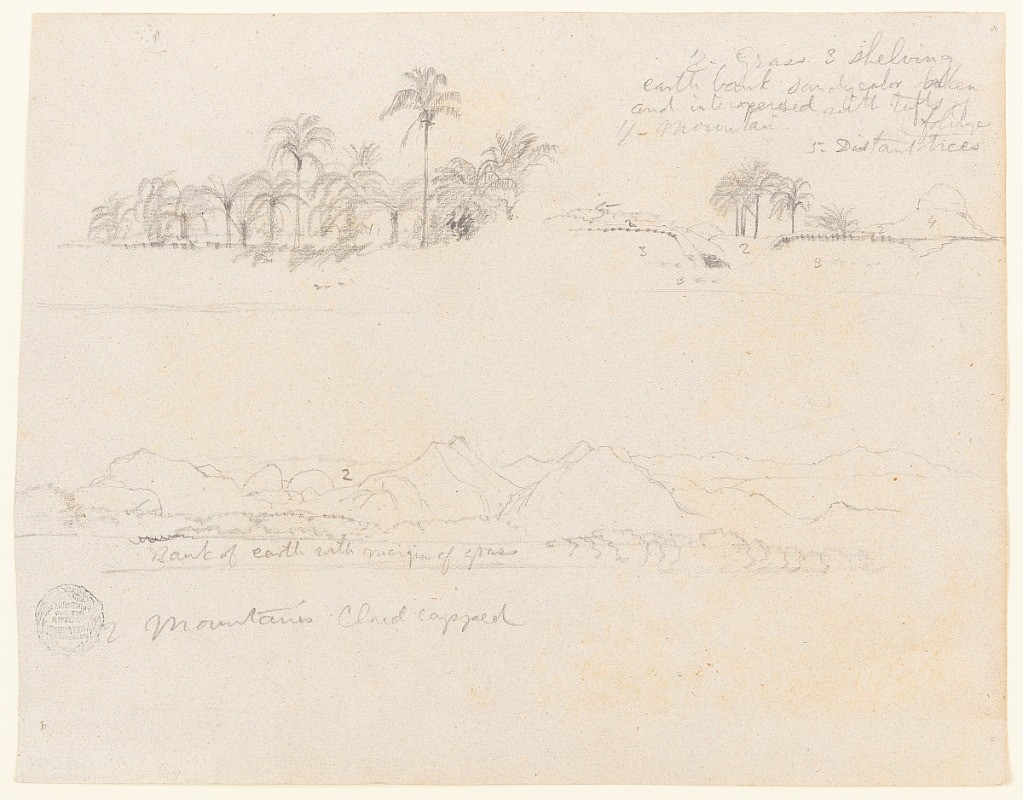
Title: Landscapes along the Río Magdalena, Colombia
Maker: Frederic Edwin Church, American, 1826–1900
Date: May 1853
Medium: Graphite on light gray paper
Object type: Drawing
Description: Landscape sketch showing views along the Magdalena River in Colombia. At upper left, a grove of numerous palm trees grows atop a steep bank while, at upper right, a mountain, several palm trees, and fence are positioned on a similarly steep riverbank. A panoramic view of rugged mountains capped in clouds beside the riverbank stretches horizontally across the lower portion of the composition.